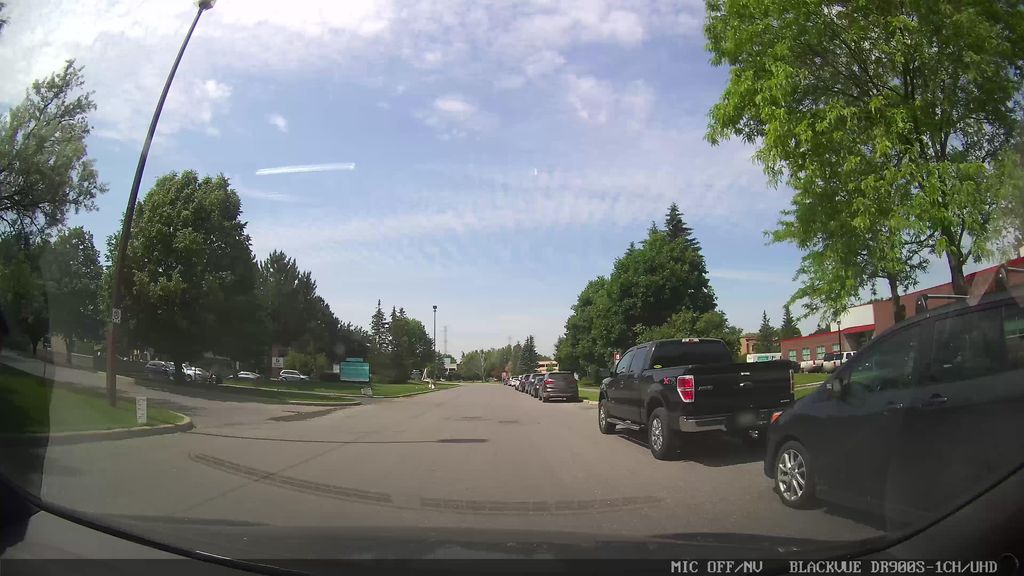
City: ottawa-gatineau